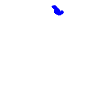
Particle: electron